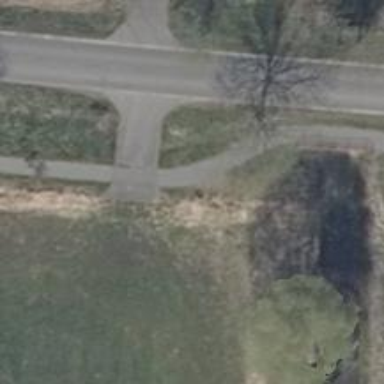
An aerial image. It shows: Asphalt path.